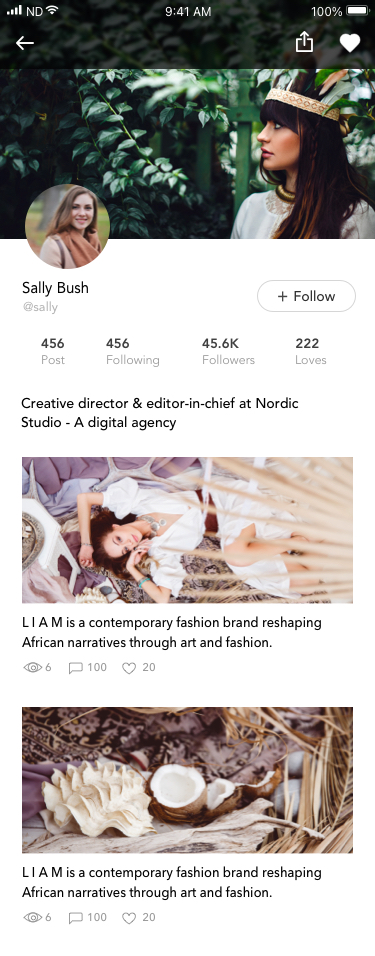
Text in this UI design:
Post
456
Following
456
Followers
45.6K
Loves
222
Follow
+
Sally Bush
@sally
Creative director & editor-in-chief at Nordic Studio - A digital agency